Question: I want to display a lot of component in a grid view, like the normal explorer in windows or other operating systems.
Is it possible to obtain this with a default or 3rd Party layout manager?
I tried Gridlayout and Springlayout (according to <URL>.
Both resize the components relative to the parent dimension but I want cell size and relative row and column numbers.

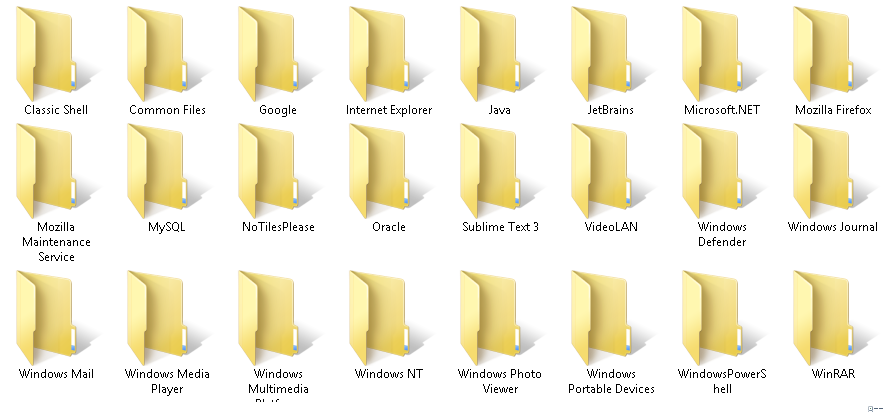
Answer: > Both resize the components relative to the parent dimension
Create a panel using a GridLayout and add your components to this panel. Then add this panel to the 'NORTH' of you frame instead of the 'CENTER'. The NORTH will respect the size of the panel and all its components, wherease the 'CENTER' will resize the panel based on the space available. Of course when you add the component to the NORTH it will never resize so you will not see scrollbars if they are needed.
Maybe other options would be to use:
1. A JList with a horizontal wrap. See How to Use Lists
2. The Wrap Layout.
these options allow the components to flow to a new row when necessary.